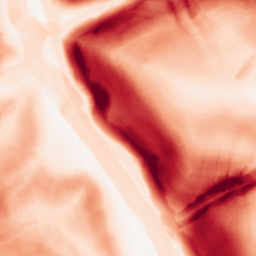
Category: morphological
Decomposition family: morphological_gradient
Decomposition parameters: size: 10
shape: diamond
Upsampling method: linear_exact
Upsampling parameters: scale: 8
Upsampling scale: 8